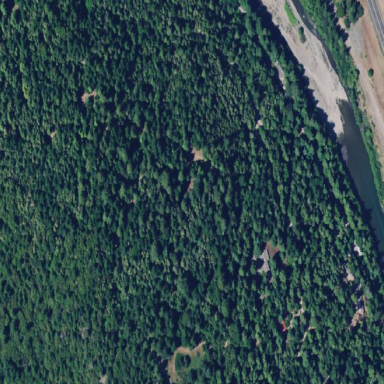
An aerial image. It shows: Forest area.